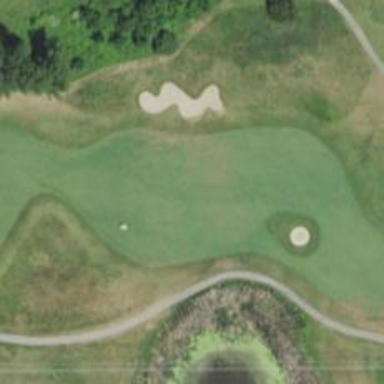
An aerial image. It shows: Golf hole.